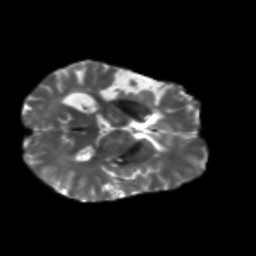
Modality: T2w
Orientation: axial
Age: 46
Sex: male
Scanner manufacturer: siemens
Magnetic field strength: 3 T
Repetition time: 5.25 s
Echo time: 0.08 s